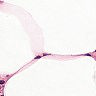
Metastatic tissue present: no